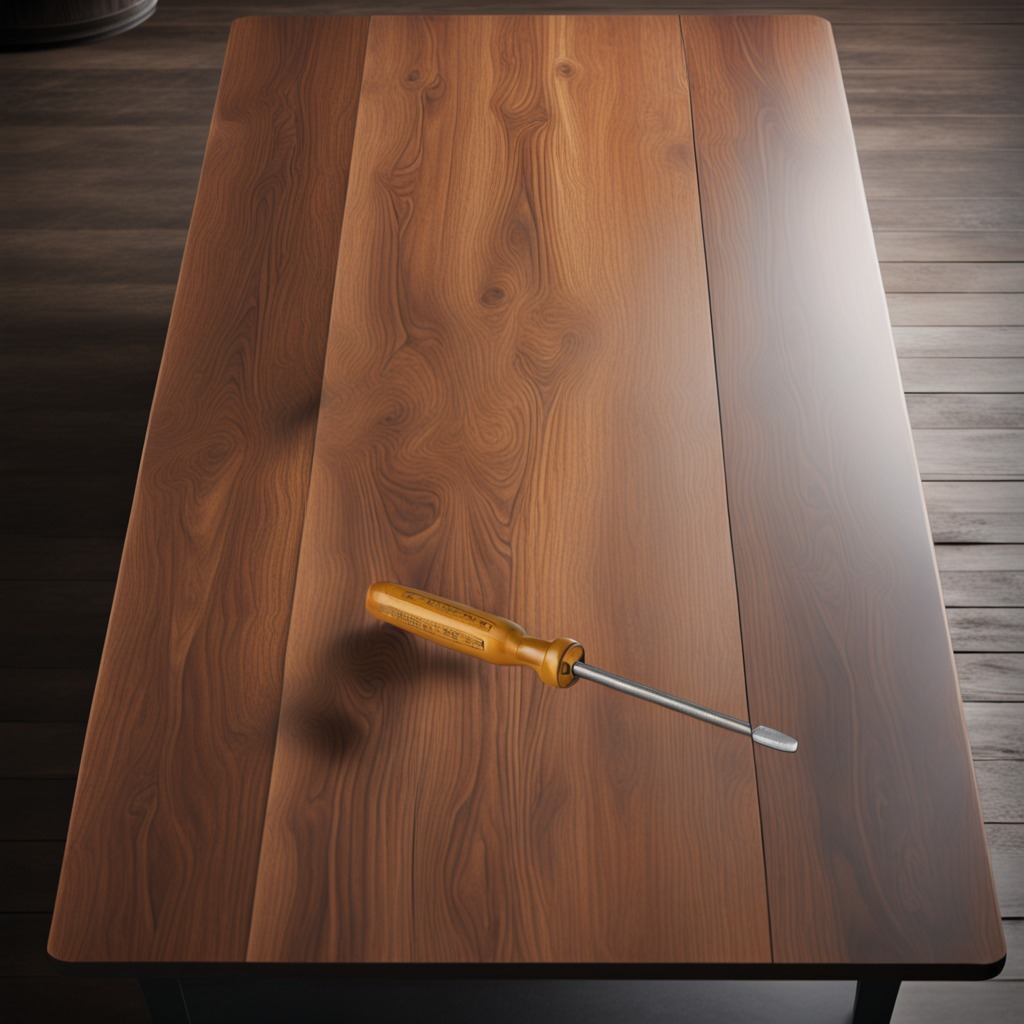
A screwdriver lies on the oil-spilled wooden table in a vintage motorcycle garage.